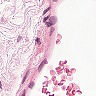
Metastatic tissue present: no